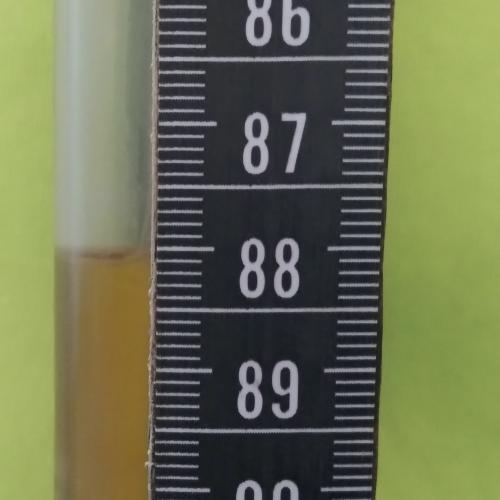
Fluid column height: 88.0 cm